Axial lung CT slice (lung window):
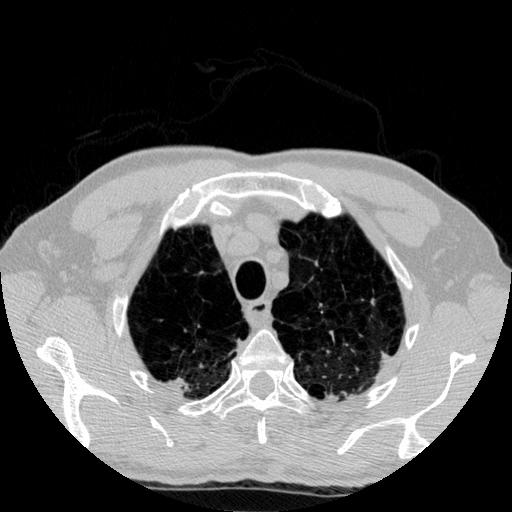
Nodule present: no